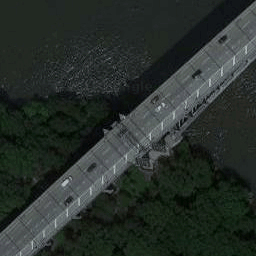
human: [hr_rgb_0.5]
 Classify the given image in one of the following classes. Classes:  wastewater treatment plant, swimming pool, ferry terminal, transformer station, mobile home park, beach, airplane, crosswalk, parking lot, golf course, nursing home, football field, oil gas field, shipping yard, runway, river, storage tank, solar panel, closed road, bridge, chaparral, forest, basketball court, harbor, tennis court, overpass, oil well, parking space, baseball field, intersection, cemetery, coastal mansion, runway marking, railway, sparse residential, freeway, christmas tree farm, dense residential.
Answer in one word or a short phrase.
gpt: bridge